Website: slack
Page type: payment
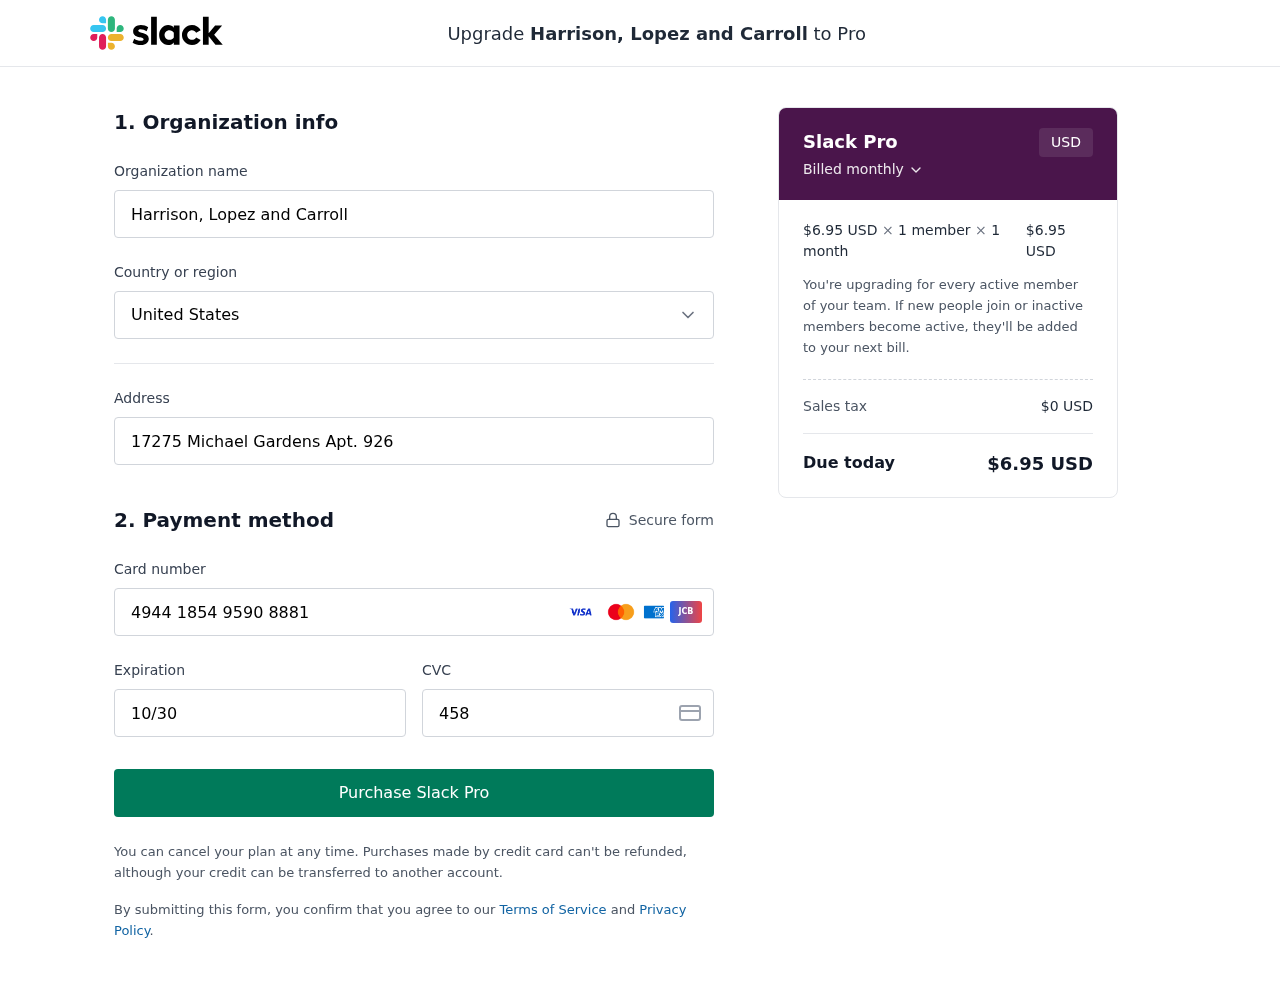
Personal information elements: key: PII_CARD_CVV
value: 458
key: PII_CARD_EXPIRY
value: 10/30
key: PII_CARD_NUMBER
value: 4944 1854 9590 8881
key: PII_COMPANY
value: Harrison, Lopez and Carroll
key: PII_COUNTRY
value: United States
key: PII_STREET
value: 17275 Michael Gardens Apt. 926
Product elements: key: PRODUCT1_PRICE
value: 6.95
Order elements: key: ORDER_SUBTOTAL
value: $6.95 USD
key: ORDER_TAX
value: $0 USD
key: ORDER_TOTAL
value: $6.95 USD